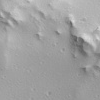
Atmospheric dust classification: not_dusty